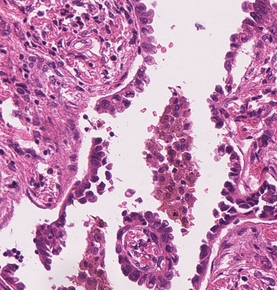
Tumor epithelial tissue: yes
Tumor-associated stroma tissue: yes
Normal tissue: no